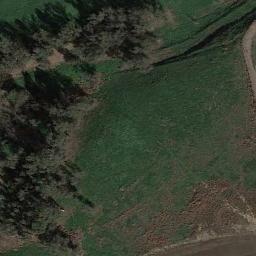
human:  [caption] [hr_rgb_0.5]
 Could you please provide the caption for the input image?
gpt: There are many green trees on the green grass .

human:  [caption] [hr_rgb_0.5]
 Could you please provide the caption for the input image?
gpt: The entire image is dominated by grass .

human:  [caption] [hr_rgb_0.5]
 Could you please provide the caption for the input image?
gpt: This meadow has dense grasses and some trees .

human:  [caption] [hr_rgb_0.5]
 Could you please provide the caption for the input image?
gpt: Some trees are on the meadow .

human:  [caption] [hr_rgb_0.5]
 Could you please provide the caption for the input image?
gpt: There are many brown trees beside the green meadow .